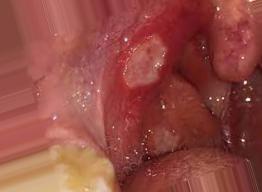
Condition: Mouth Ulcer